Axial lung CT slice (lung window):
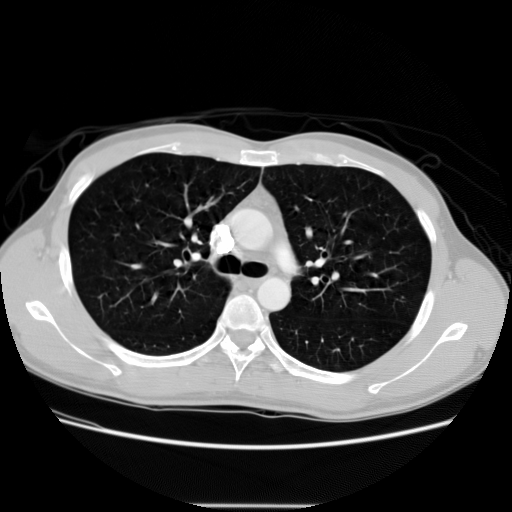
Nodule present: no